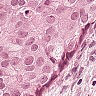
Metastatic tissue present: yes